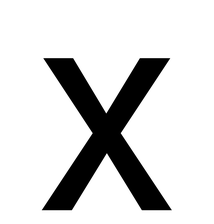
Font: Roboto_Regular